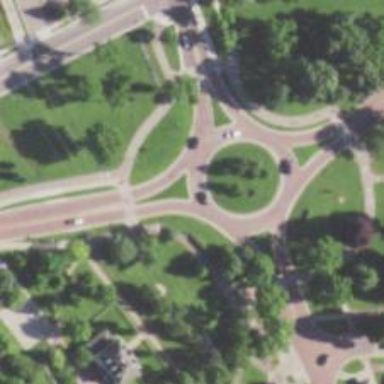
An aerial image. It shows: Roundabout at tertiary road junction.